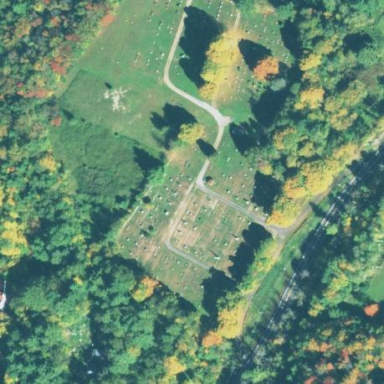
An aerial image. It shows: Cemetery with historical significance.